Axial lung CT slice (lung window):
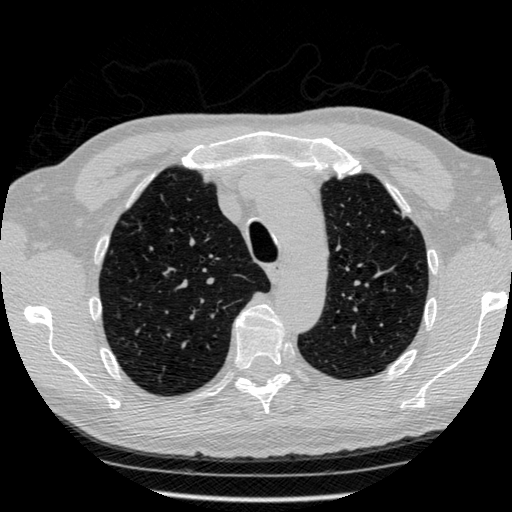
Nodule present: no